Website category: auto
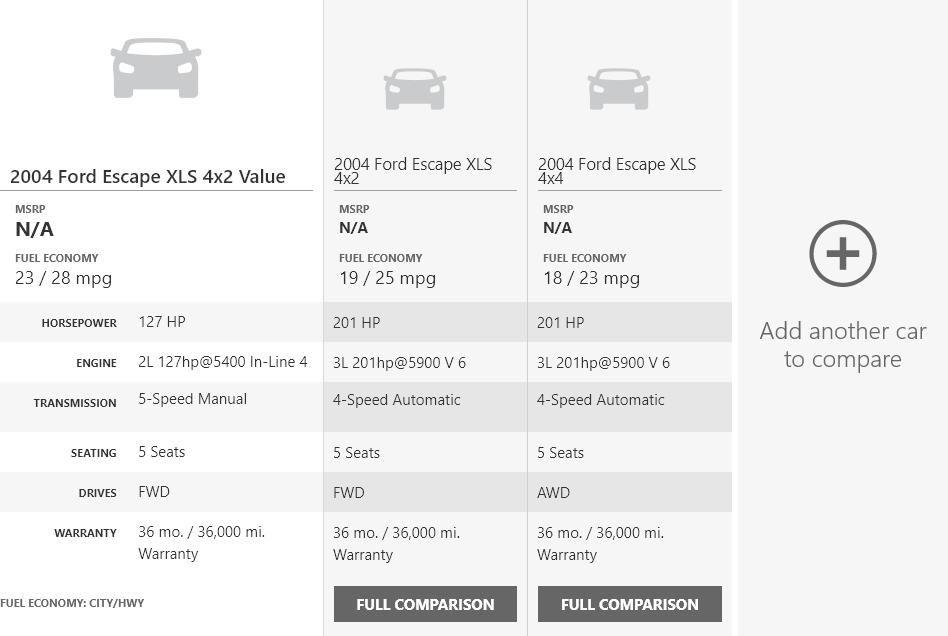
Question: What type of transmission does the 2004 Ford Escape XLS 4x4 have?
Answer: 4-Speed Automatic

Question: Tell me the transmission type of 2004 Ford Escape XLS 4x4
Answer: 4-Speed Automatic

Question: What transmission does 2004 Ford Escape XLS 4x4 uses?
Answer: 4-Speed Automatic

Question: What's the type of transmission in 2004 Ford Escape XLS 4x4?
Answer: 4-Speed Automatic

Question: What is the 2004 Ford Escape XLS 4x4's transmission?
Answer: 4-Speed Automatic

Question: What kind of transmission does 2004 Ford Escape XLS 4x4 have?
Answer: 4-Speed Automatic

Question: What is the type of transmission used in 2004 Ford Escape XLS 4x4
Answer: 4-Speed Automatic

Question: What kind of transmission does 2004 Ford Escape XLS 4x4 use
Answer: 4-Speed Automatic

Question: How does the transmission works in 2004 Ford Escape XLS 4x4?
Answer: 4-Speed Automatic

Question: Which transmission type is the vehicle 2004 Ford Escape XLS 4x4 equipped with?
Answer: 4-Speed Automatic

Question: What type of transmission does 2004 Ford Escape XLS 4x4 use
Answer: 4-Speed Automatic

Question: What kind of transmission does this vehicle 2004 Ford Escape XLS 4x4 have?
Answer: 4-Speed Automatic

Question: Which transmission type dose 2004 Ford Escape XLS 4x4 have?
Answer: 4-Speed Automatic

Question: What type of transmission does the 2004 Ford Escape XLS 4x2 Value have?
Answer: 5-Speed Manual

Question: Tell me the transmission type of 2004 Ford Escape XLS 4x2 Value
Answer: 5-Speed Manual

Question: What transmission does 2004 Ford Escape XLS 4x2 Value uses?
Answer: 5-Speed Manual

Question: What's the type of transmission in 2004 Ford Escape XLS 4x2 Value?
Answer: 5-Speed Manual

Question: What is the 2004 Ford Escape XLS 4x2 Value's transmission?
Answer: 5-Speed Manual

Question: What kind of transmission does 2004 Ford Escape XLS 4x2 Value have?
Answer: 5-Speed Manual

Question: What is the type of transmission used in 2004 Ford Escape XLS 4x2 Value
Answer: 5-Speed Manual

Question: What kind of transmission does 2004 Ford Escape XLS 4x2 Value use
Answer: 5-Speed Manual

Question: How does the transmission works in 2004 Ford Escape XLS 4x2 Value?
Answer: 5-Speed Manual

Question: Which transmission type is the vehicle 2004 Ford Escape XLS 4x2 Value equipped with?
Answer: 5-Speed Manual

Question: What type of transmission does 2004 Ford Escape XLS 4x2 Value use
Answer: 5-Speed Manual

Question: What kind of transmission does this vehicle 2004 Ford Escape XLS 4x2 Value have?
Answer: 5-Speed Manual

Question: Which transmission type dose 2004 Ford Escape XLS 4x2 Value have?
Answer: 5-Speed Manual

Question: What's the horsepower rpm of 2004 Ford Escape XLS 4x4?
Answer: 201 HP

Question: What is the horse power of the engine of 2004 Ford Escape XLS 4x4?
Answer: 201 HP

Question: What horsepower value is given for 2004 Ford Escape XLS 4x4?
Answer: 201 HP

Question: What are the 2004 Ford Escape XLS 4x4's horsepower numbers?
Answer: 201 HP

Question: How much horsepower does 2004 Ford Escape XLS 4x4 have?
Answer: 201 HP

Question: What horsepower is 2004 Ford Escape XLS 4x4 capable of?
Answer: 201 HP

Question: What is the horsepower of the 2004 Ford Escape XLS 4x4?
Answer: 201 HP

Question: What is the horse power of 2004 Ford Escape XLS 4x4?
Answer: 201 HP

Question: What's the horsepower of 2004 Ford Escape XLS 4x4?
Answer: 201 HP

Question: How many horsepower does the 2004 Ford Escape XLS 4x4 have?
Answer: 201 HP

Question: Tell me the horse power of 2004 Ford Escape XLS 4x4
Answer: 201 HP

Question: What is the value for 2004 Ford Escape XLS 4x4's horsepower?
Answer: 201 HP

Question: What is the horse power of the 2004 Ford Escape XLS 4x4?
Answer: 201 HP

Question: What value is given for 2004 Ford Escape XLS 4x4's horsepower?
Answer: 201 HP

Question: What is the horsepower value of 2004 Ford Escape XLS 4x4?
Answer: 201 HP

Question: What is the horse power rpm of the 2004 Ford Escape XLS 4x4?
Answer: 201 HP

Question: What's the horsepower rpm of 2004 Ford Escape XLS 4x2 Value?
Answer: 127 HP

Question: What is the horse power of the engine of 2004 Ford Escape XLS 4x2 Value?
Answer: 127 HP

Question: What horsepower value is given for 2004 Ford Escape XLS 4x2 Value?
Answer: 127 HP

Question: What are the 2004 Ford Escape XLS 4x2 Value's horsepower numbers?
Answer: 127 HP

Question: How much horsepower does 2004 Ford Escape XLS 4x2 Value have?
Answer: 127 HP

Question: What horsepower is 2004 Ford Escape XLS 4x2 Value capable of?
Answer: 127 HP

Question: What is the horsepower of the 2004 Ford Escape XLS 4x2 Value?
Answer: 127 HP

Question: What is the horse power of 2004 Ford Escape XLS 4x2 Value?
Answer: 127 HP

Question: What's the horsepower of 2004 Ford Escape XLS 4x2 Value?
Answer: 127 HP

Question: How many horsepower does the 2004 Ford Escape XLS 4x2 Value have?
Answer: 127 HP

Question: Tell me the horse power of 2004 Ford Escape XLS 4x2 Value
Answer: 127 HP

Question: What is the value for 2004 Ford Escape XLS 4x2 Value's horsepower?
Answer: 127 HP

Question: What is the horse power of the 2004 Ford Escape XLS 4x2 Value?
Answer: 127 HP

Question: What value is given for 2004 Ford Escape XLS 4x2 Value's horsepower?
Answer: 127 HP

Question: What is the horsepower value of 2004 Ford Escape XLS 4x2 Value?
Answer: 127 HP

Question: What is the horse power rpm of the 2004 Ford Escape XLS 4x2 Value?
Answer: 127 HP

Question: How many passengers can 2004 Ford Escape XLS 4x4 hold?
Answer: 5 Seats

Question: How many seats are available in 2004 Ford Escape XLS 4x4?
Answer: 5 Seats

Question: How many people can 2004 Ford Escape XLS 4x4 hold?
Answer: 5 Seats

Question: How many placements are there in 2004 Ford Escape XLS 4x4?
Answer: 5 Seats

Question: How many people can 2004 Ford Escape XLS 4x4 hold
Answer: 5 Seats

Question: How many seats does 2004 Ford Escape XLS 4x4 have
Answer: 5 Seats